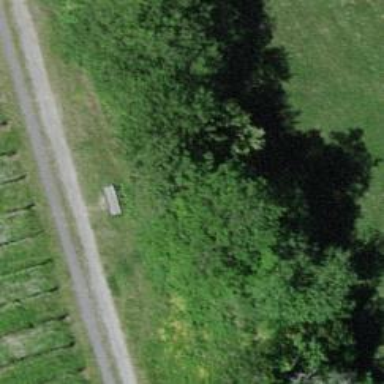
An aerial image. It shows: Bench.